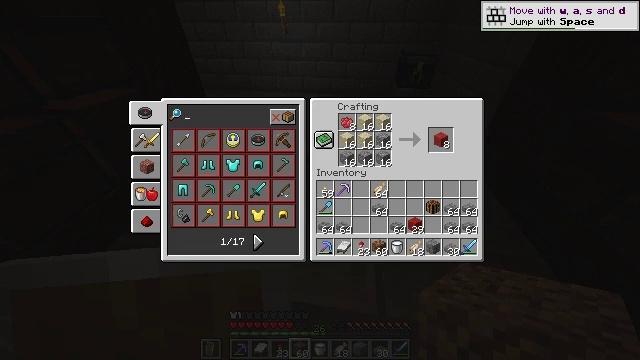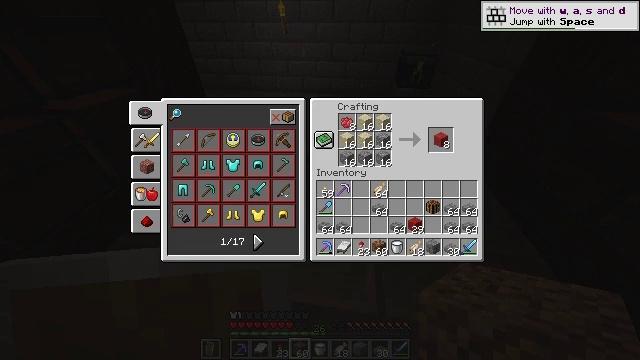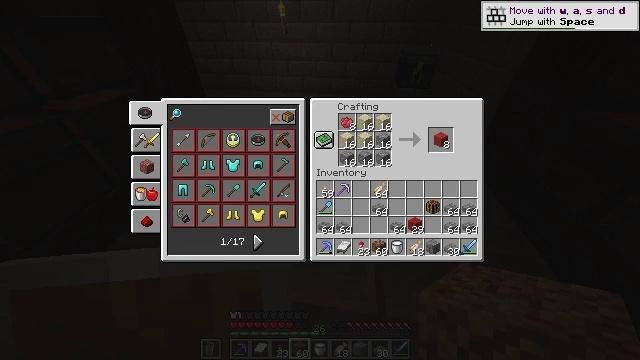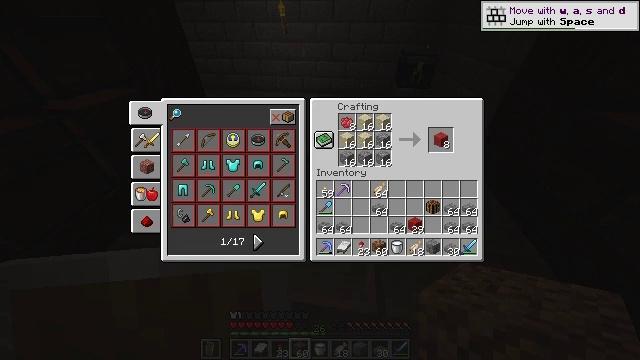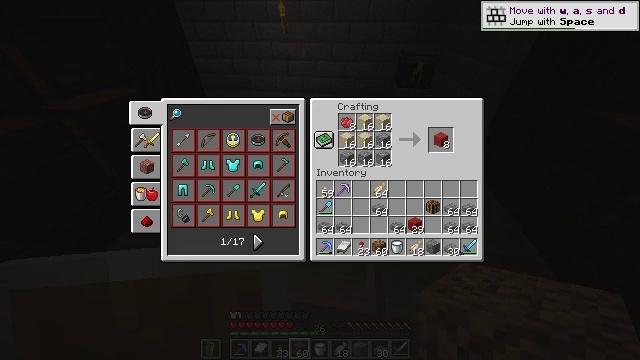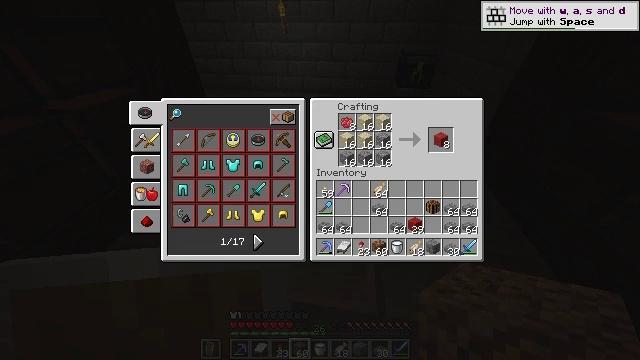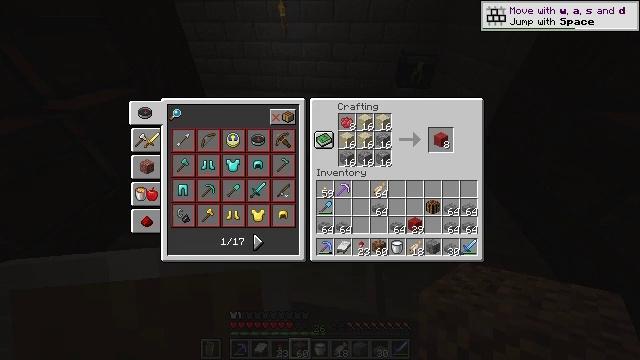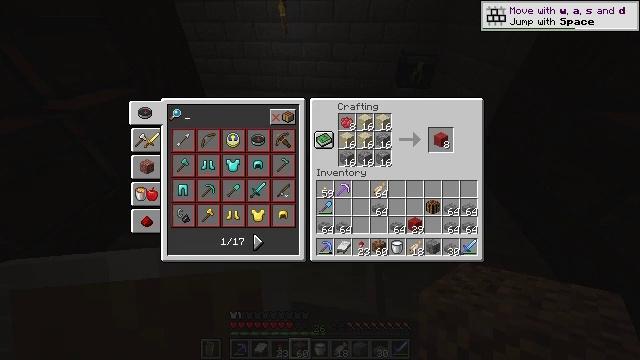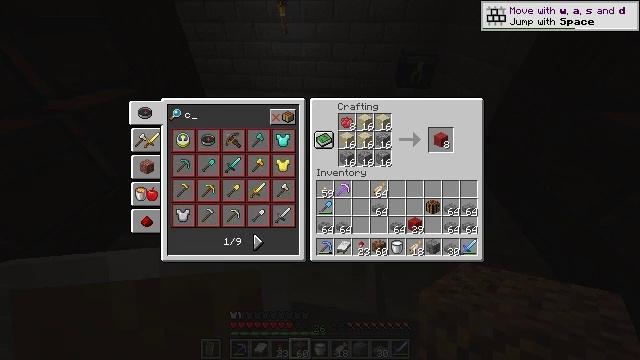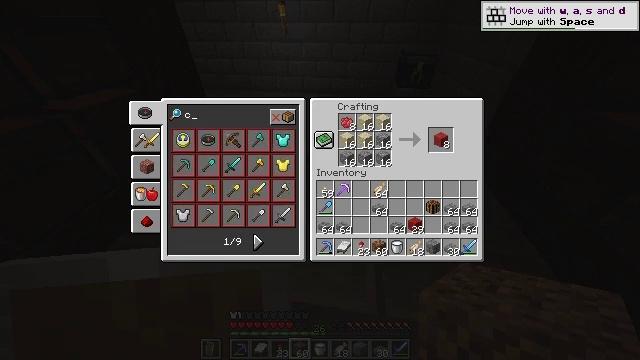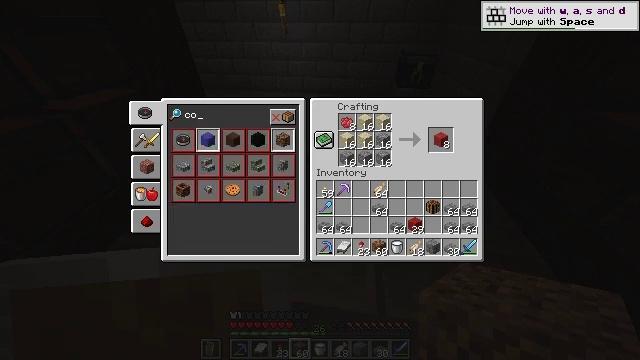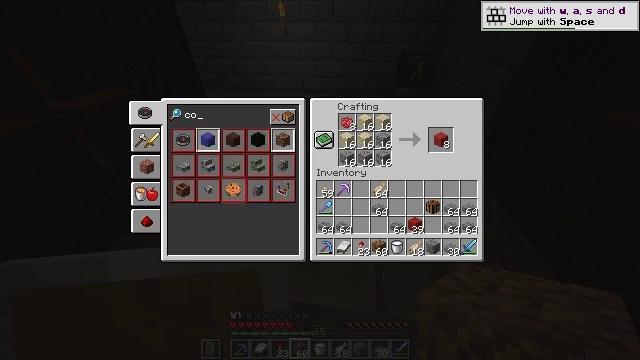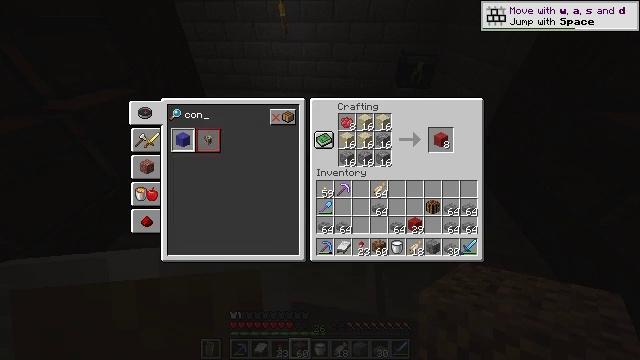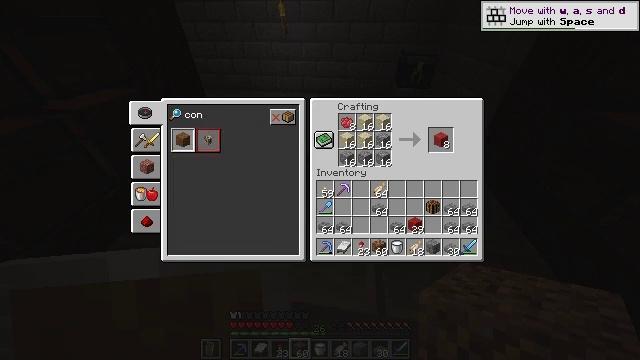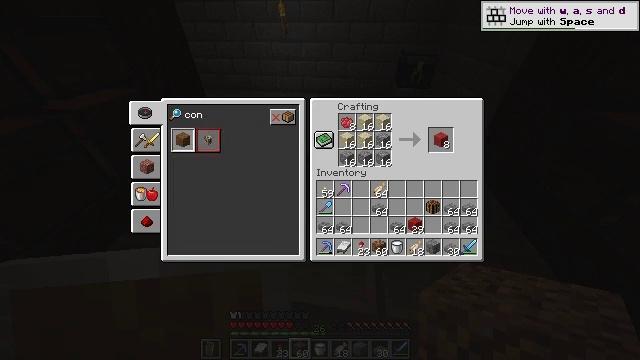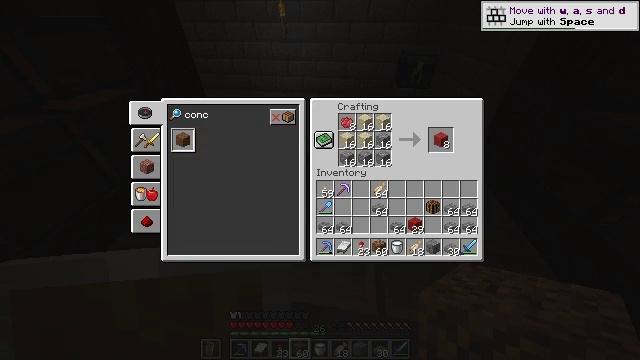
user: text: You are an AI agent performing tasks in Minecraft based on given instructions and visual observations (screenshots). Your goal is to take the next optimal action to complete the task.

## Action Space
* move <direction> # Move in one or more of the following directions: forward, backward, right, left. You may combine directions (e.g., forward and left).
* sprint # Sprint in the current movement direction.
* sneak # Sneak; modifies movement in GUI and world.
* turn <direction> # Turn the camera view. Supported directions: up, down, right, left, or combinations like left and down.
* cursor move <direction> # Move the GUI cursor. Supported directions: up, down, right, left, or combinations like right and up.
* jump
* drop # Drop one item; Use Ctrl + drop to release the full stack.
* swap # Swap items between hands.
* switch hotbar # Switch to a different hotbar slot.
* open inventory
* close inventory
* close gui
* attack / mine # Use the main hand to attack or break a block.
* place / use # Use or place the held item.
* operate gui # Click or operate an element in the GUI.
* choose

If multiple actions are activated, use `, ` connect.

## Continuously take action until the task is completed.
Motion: motion action
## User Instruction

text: Open the crafting table and make red concrete powder.
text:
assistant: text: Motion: operate gui
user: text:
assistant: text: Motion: no_op
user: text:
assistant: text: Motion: no_op
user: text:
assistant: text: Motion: no_op
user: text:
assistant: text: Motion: no_op
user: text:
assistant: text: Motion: no_op
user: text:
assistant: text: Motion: no_op
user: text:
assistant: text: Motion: no_op
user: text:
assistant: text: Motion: no_op
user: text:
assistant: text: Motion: no_op
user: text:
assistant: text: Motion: no_op
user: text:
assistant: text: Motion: no_op
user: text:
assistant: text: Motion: no_op
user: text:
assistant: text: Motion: no_op
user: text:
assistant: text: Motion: no_op
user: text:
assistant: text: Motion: no_op
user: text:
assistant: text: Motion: no_op
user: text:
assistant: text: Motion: no_op
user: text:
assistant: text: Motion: no_op
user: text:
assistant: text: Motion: no_op
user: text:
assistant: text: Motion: no_op
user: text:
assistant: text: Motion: no_op
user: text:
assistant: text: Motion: no_op
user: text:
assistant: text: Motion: no_op
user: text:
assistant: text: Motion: no_op
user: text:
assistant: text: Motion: no_op
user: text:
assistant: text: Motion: no_op
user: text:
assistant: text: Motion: cursor move left
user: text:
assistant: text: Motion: cursor move left and down
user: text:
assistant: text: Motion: cursor move left